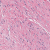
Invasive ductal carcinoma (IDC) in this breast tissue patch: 0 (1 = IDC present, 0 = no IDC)